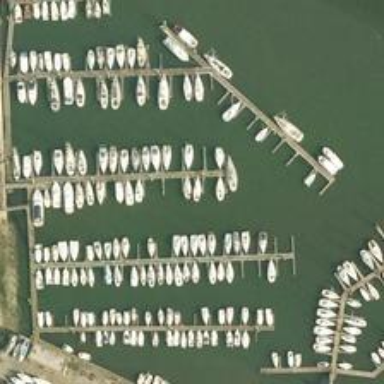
Many orderly boats are in a port .